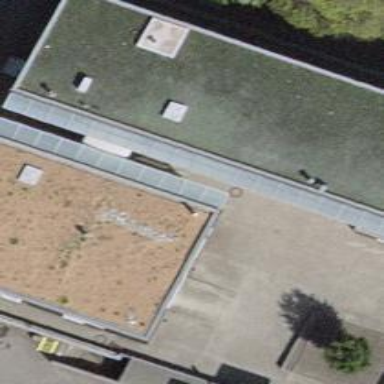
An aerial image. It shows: View of roof of building.